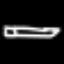
Label: pencil